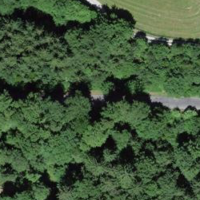
EUNIS habitat code: 41
Species observed at this site:
Nemobius sylvestris
Gomphocerippus rufus